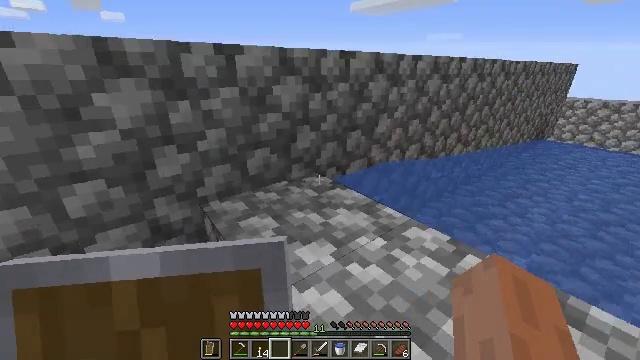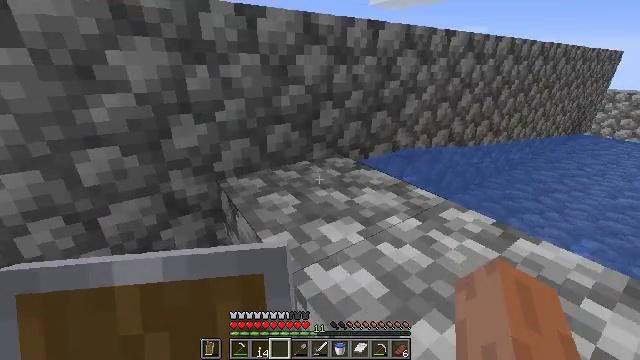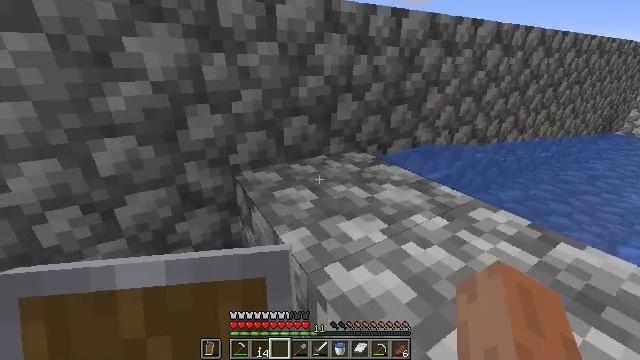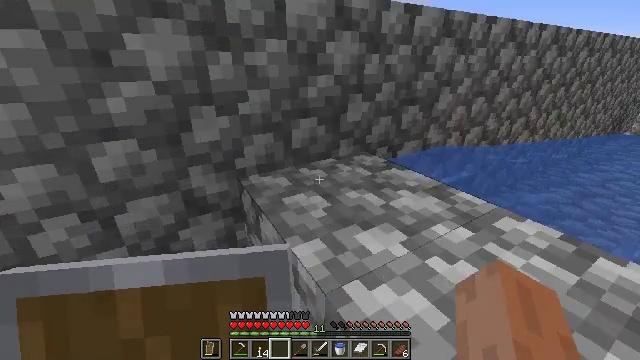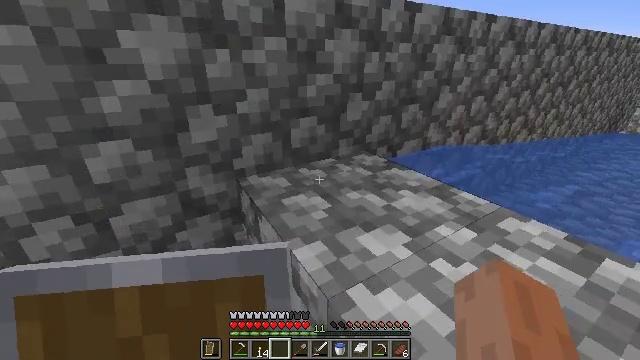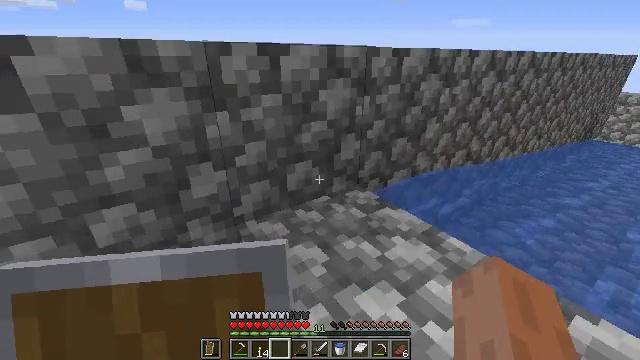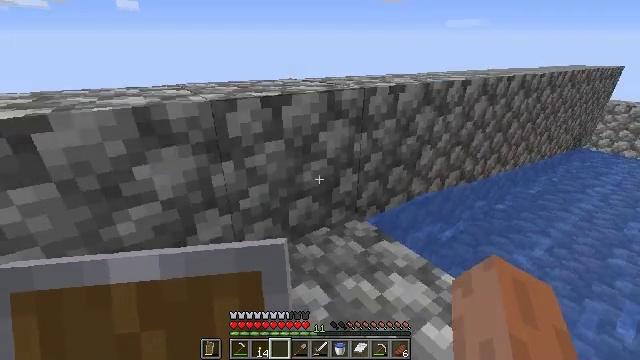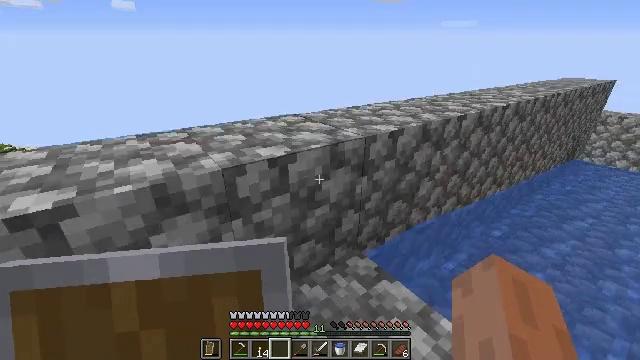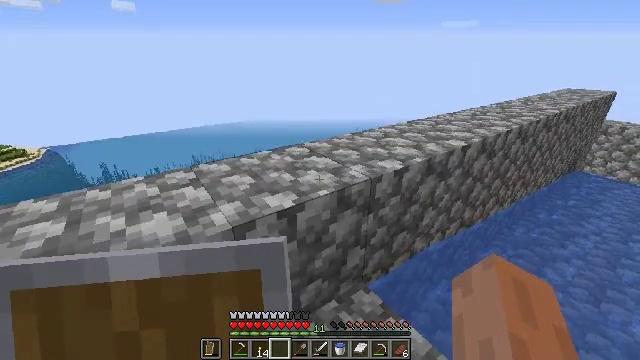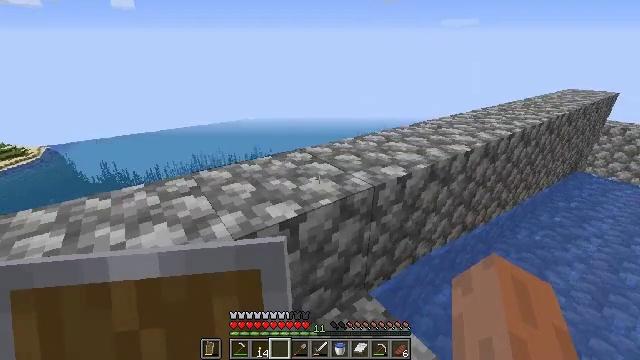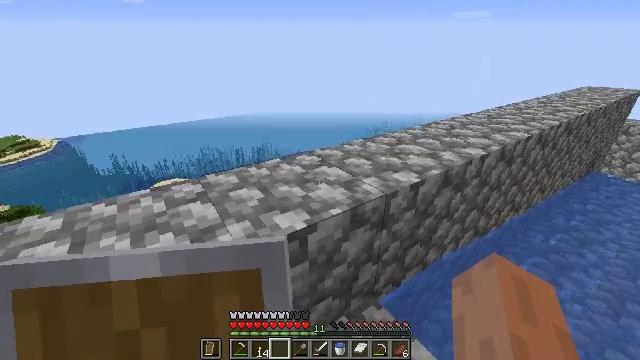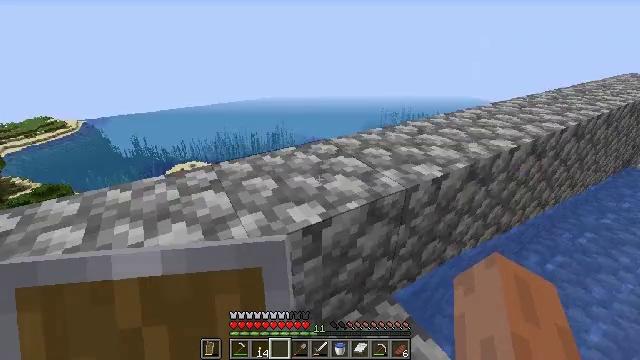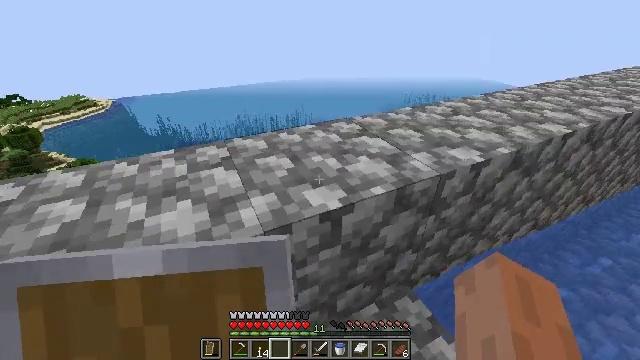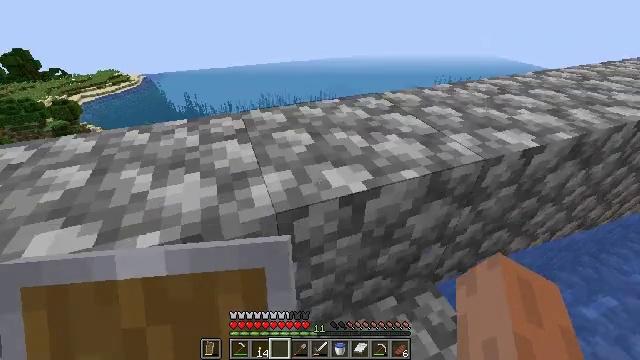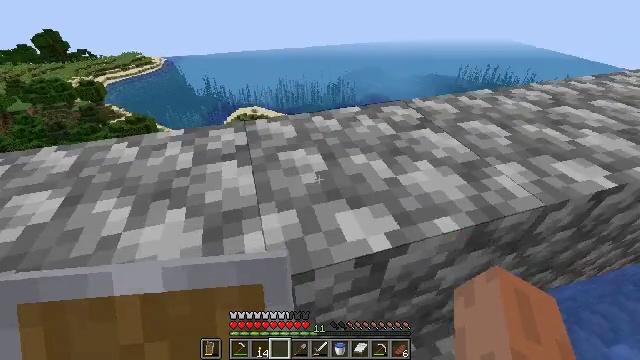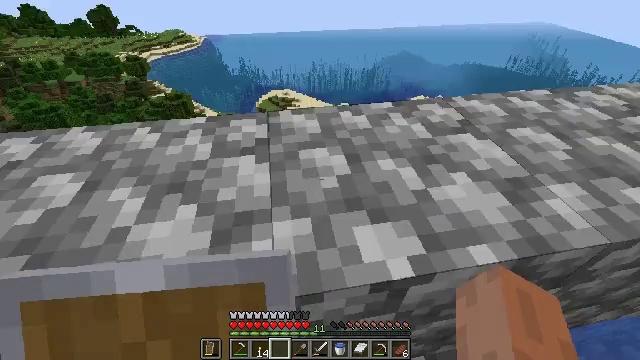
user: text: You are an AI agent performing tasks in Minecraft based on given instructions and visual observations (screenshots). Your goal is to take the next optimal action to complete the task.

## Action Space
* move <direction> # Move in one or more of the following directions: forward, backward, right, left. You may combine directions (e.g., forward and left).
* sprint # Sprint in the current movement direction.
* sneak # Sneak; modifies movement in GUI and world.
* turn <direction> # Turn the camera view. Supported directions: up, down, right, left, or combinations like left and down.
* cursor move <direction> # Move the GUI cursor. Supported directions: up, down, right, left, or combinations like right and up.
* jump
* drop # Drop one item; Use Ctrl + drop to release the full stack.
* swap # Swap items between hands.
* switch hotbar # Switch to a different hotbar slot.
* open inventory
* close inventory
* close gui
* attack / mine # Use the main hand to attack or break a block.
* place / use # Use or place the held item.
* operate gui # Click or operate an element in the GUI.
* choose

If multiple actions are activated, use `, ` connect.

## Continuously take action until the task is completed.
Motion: motion action
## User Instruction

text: Make a cobblestone slab using the crafting table.
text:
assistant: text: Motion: turn left
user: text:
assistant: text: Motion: turn left
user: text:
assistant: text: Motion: no_op
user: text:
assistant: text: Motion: no_op
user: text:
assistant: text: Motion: move forward, turn right, jump
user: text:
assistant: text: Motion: move forward, turn right, jump
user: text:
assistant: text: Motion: move forward, jump
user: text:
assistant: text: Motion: move forward, jump
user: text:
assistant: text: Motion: move forward
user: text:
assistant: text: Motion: move forward, turn left and down
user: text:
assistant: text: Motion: move forward, turn left and down
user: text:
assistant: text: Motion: move forward, turn left and down
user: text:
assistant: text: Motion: move forward, turn left and down
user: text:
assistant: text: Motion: move forward, turn left and down
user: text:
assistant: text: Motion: turn left and down
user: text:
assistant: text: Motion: turn left and down
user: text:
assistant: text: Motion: turn left
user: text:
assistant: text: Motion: move forward, jump
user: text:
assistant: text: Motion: move forward, jump
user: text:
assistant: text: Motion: move forward, jump
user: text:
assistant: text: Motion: move forward, turn down, jump
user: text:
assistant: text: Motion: move forward, turn down
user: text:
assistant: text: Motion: move forward, turn right and down
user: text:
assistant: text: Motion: turn right and down
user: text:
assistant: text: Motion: turn right and down
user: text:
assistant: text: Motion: turn right
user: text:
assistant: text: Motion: turn right
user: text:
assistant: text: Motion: turn right
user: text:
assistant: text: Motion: turn right
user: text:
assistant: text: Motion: move forward, turn right